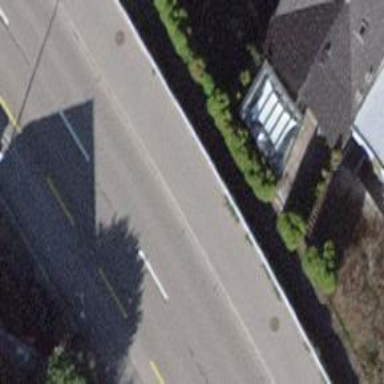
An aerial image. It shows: Primary highway with sidewalk on the left.